Question: I know this is a popular issue and various solutions have been proposed to others, but mine is slightly different.
Firstly it started happening suddenly since two days ago and nothing has changed in the NHibernate layer to explain such a change in behaviour.
I used dotTrace and drill down to it and found that certain cached queries take up to 70 seconds to perform (i.e. a GetAllCountries() method that returns a list of country objects).
70 seconds is pretty insane for such a simple query that doesn't have external references.
dotTrace reveals that it called the CachedCountryService which should return the list immediately. Instead it eventually leads to the CountryService which performs the 70 second read.
The database is mySQL.
An attached image of the dotTrace report

The Country object looks like this:
'''
public class CountryMapping : ClassMap<Country>
{
public CountryMapping()
{
Table("ma_tbl_country");
Id(t => t.Id, "id");
Map(t => t.Code, "code");
Map(t => t.Name, "name");
Map(t => t.Match, "'match'");
References(t => t.RiskGroup).Column("RiskId");
HasManyToMany(t => t.PaymentOptions)
.Table("ma_tbl_country_payment_option")
.ParentKeyColumn("country_id")
.ChildKeyColumn("payment_option_id").Cascade.SaveUpdate();
}
}
'''
The Initializer doesn't affect the country object although Office and Account are used in anoher NHibernate query that performs really poorly (takes 30 seconds).
'''
public NHibernateInitializer()
{
base.
ExtraConfiguration =
t =>
t.Mappings(s => s.FluentMappings.AddFromAssemblyOf<DAL.Mappings.OfficeMapping>().Conventions.Add(typeof(DisableLazyLoadConvention)))
.Mappings(s => s.FluentMappings.AddFromAssemblyOf<AccountMapping>().Conventions.Add(AutoImport.Never()));
}
'''
And the DefaultLazyConvention is part of an internal library that does this:
'''
public class DisableLazyLoadConvention : IHibernateMappingConvention, IConvention<IHibernateMappingInspector, IHibernateMappingInstance>, IConvention
{
public void Apply(IHibernateMappingInstance instance)
{
instance.Not.DefaultLazy();
}
}
'''
UPDATE:
I added SQL level profiling and the results are buffling.
I have two different projects running the same almost code and I get 324 sql queries in the slow projects taking 100 seconds to run and then 324 IDENTICAL queries in the other project taking 1 second!
So I believe the problem is NHibernate configuration, rather than code because these two set of queries are identical using the same domain models. They're also using the same database with the same db user.
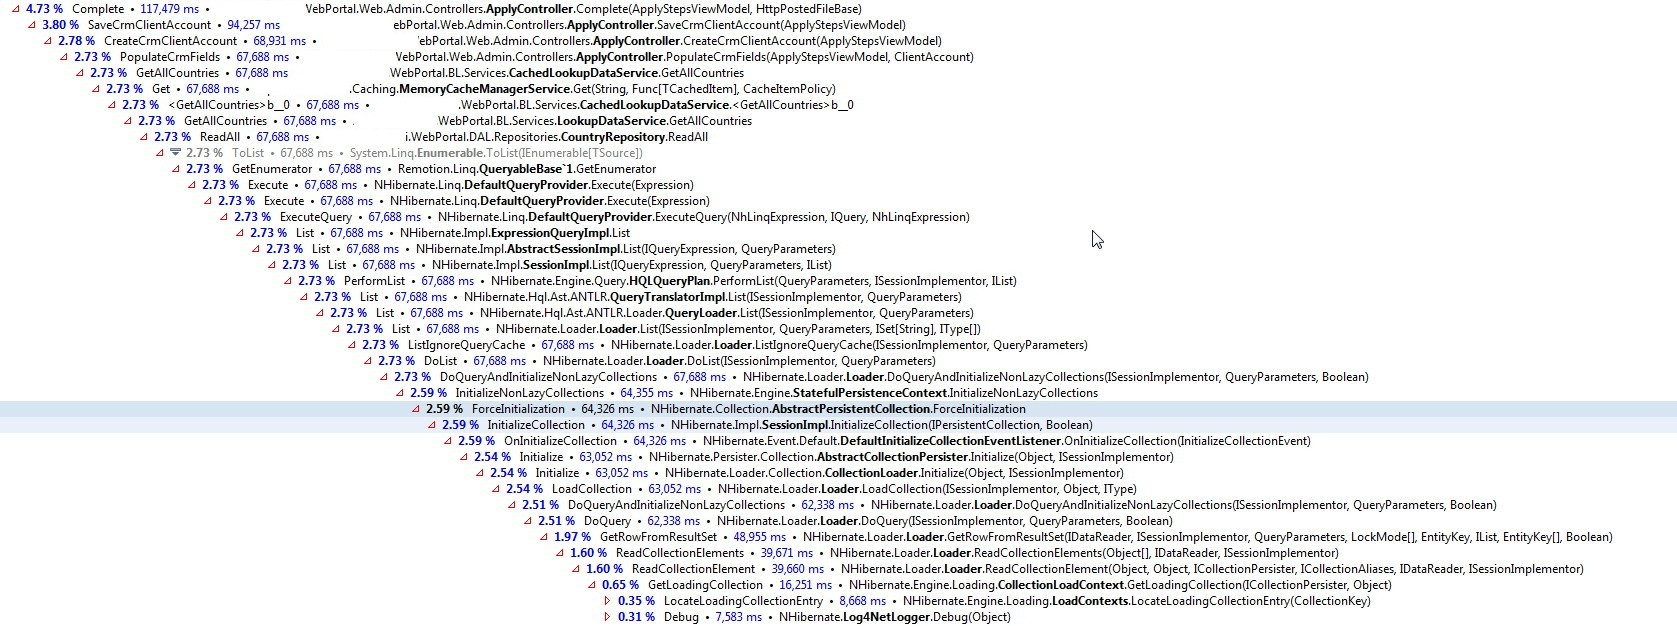
Answer: FINALLY got this resolved.
It wasn't NHibernate related! That's why it was so impossible to resolve.
The problem was caused by this package called Combres. It is installed via Nuget with a lot of dependencies. In one of my projects, one of the dependencies was slightly higher version than it expected.
When I uninstalled it and re-installed it, it put the correct DLL versions in place (the slightly older ones) and that made the project work lightning fast!
If anyone is ever caught in such a difficult problem, I hope this might help them to resolve it.